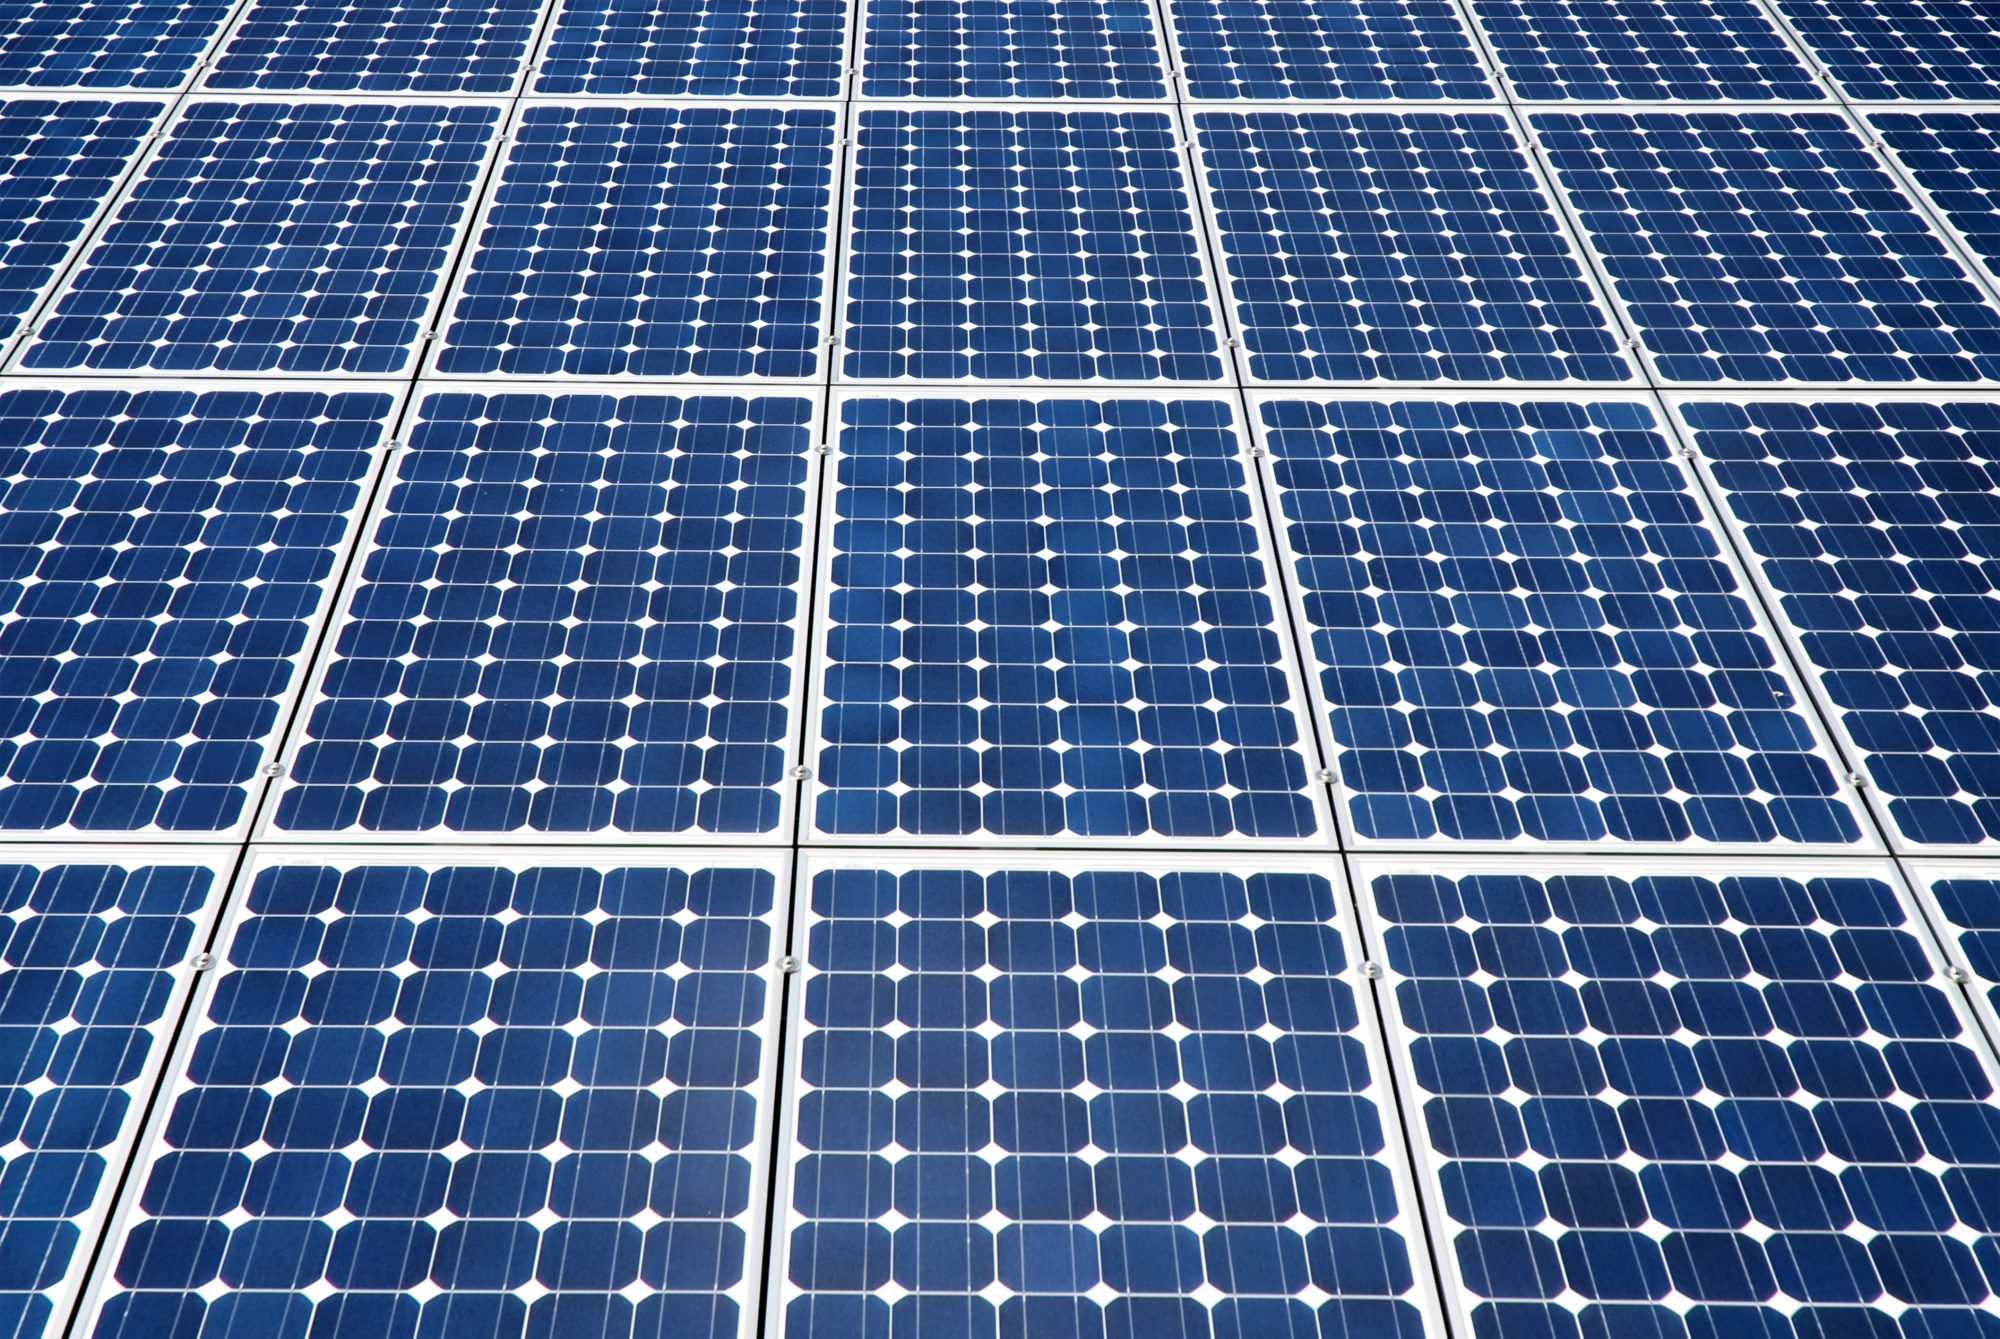
Label: Clean